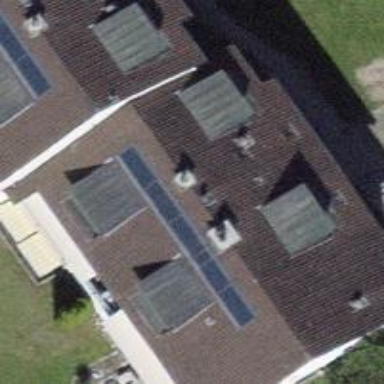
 consisting of solar photovoltaic panels."